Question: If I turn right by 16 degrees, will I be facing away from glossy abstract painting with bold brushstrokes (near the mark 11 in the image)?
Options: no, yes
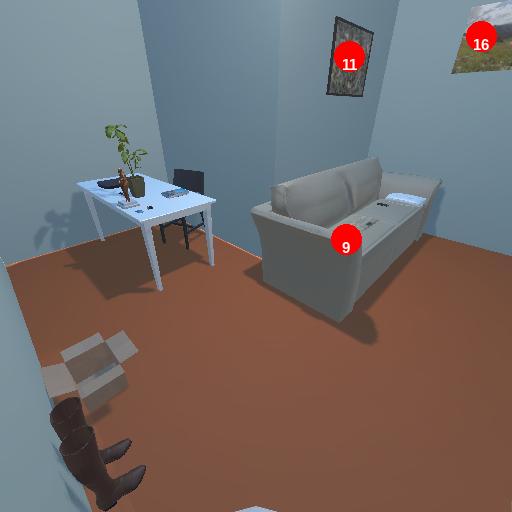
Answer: no